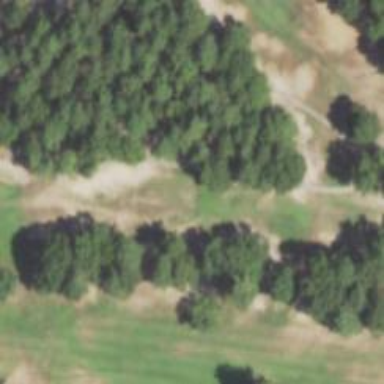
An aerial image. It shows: Service road designated as golf cart path.